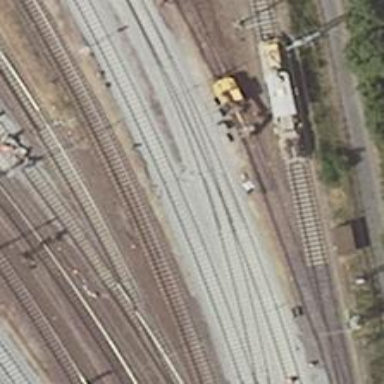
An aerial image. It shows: Wedge is used for the railway derail.